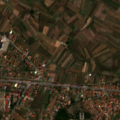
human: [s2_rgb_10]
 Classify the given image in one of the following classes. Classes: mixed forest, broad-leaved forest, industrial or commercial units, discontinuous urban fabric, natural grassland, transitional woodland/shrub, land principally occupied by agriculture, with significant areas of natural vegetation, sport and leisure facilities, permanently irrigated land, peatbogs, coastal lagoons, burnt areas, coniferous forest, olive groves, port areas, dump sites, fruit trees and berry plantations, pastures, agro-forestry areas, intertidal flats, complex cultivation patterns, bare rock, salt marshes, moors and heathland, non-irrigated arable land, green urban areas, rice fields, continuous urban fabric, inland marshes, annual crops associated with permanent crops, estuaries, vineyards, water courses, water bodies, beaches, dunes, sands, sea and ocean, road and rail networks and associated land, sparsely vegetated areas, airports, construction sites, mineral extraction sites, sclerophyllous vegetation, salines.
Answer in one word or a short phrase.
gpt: discontinuous urban fabric, green urban areas, non-irrigated arable land, complex cultivation patterns